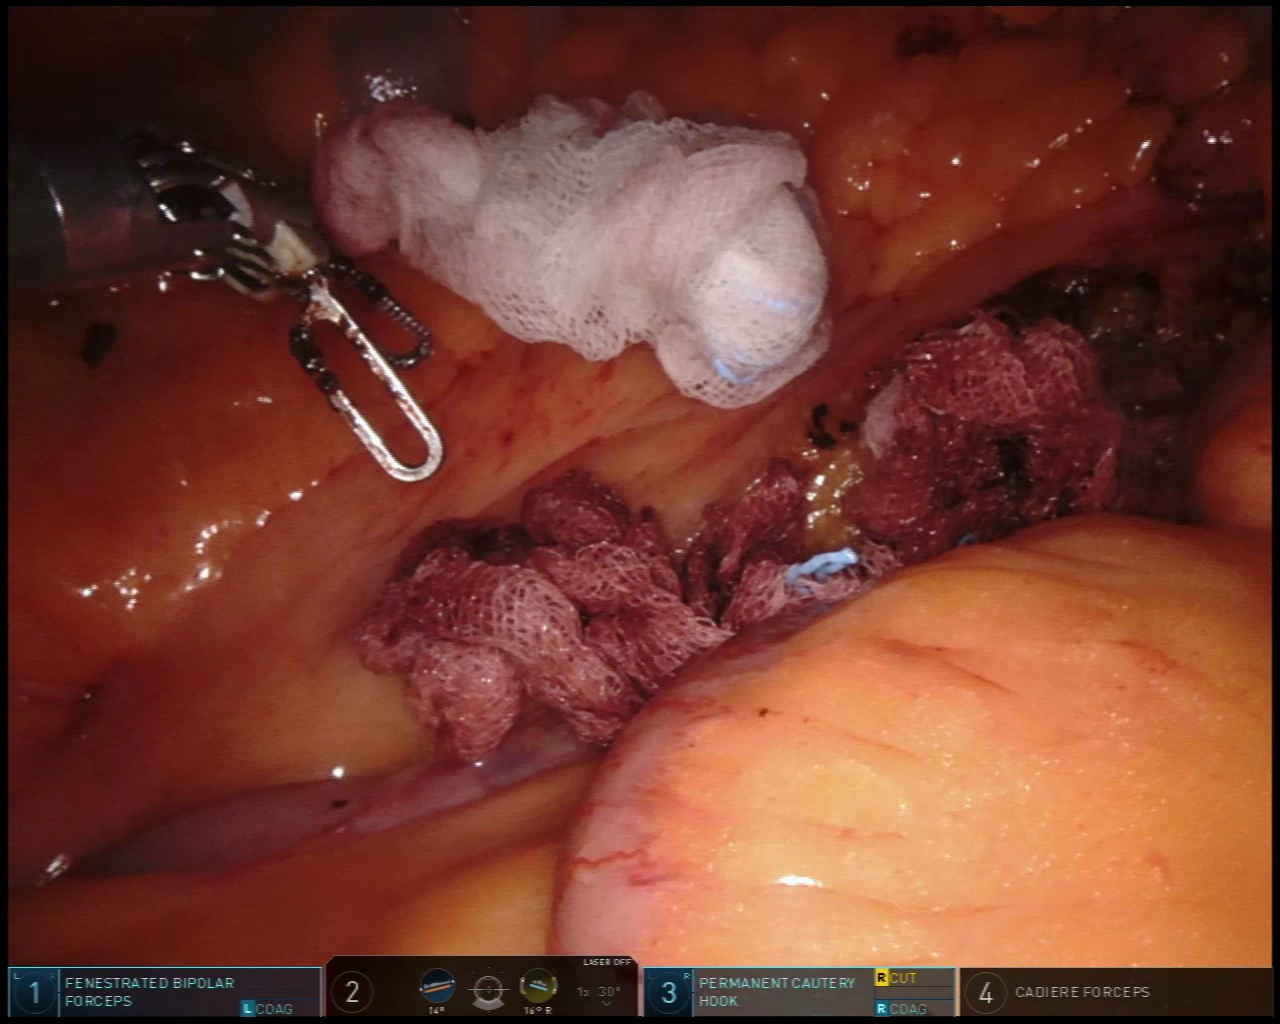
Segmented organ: small_intestine
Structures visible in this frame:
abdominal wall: no
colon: yes
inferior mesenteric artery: no
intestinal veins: no
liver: no
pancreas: no
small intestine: yes
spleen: no
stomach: no
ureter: no
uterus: no
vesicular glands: no